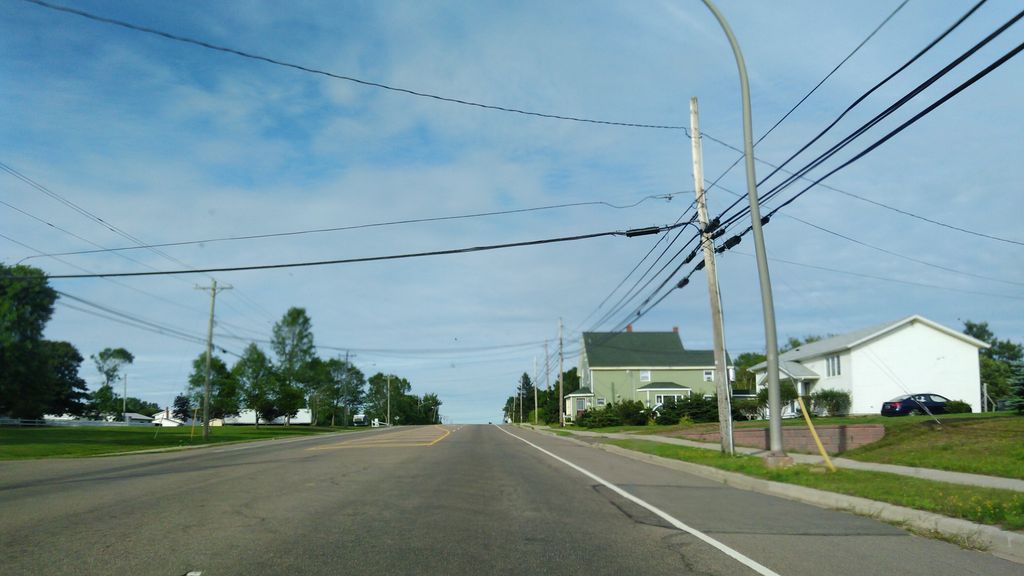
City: charlottetown